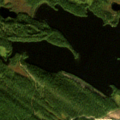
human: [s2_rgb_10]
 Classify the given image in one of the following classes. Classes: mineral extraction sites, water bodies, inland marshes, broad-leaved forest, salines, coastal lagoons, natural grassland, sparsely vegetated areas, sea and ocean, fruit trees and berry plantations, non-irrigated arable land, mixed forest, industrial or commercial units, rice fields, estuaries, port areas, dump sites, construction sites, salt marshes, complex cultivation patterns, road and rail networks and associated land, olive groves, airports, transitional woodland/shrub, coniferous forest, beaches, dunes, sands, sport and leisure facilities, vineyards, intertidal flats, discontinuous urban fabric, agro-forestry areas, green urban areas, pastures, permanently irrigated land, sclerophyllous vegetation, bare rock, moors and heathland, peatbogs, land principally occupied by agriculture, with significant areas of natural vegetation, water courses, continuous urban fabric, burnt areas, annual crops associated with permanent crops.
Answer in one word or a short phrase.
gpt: coniferous forest, water bodies